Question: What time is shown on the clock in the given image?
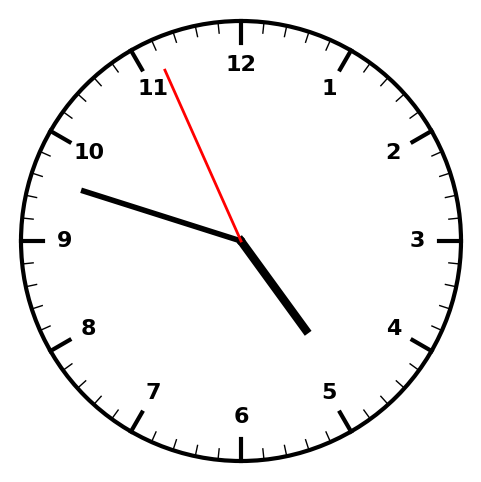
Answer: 04:47:56